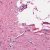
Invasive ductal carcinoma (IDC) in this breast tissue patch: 0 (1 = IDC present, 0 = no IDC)